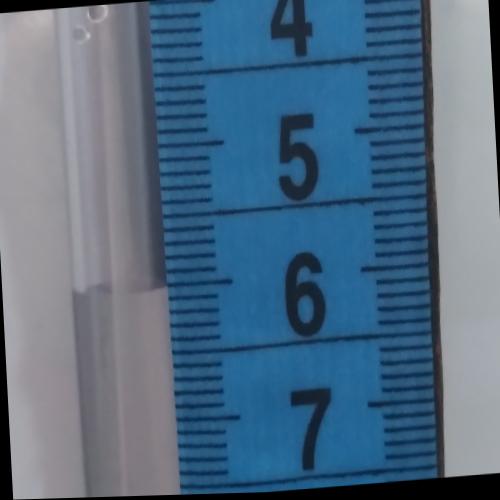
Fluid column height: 6.0 cm